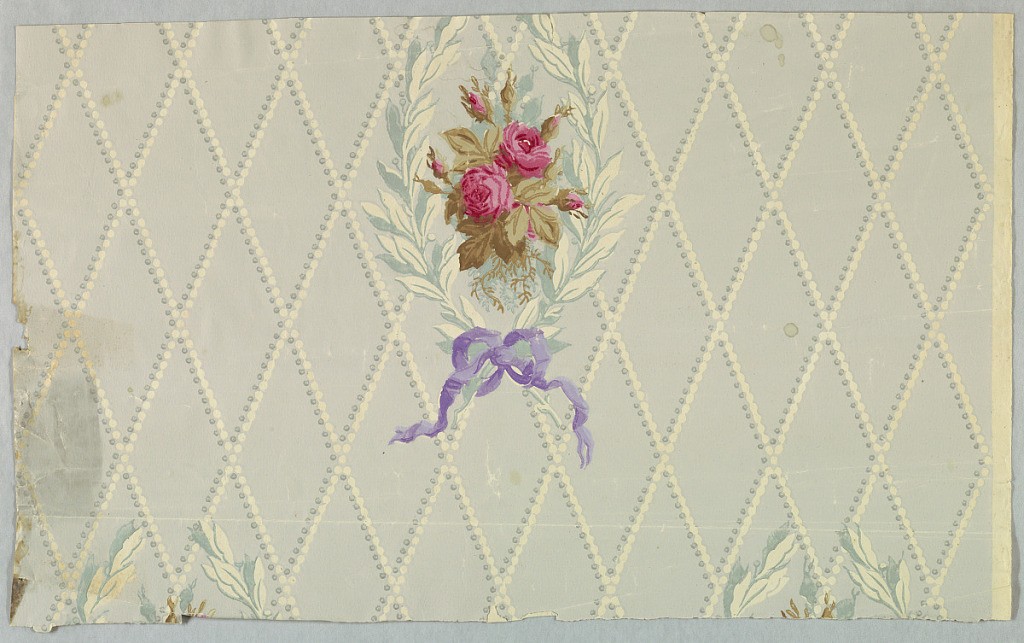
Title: Sidewall
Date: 1845–70
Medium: Machine-printed on machine-made paper, ungrounded
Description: Bouquet of red roses, set within wreath, tied with lavender ribbon at bottom. Printed on a gray background with diamond trellis design of beading.  On white ground.